Question: How many words are there in the name of the app?
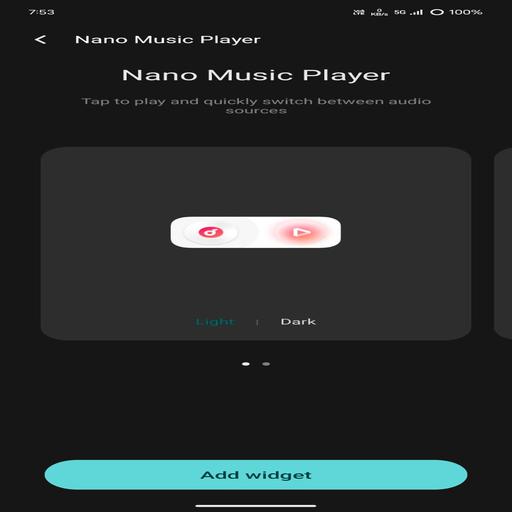
Answer: 3 words